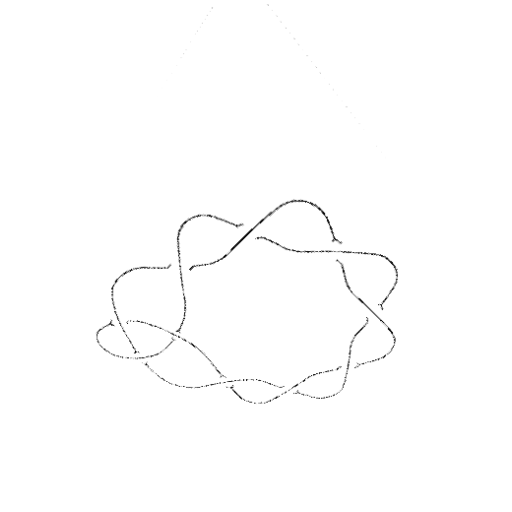
Crossing number: 10